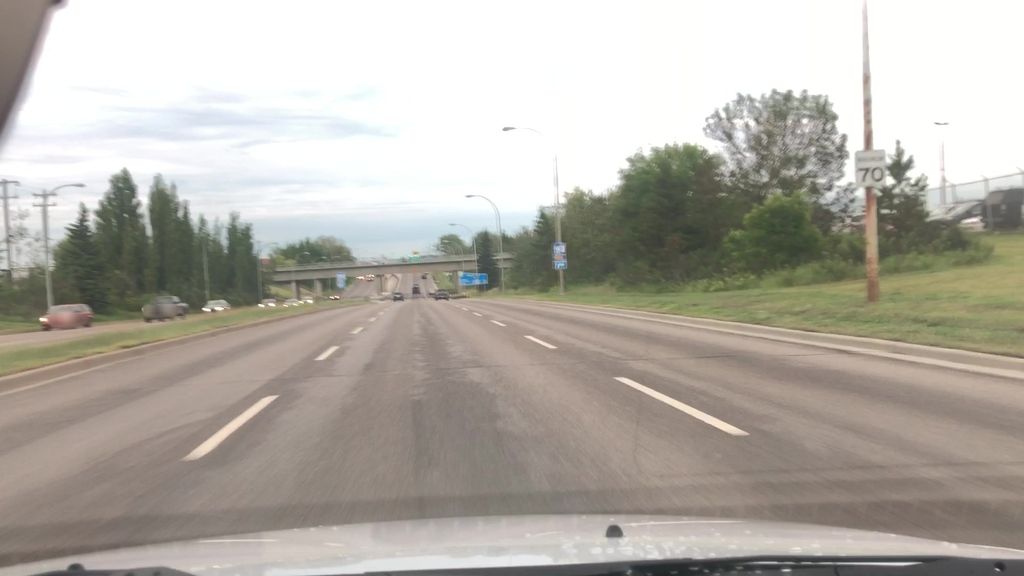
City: edmonton